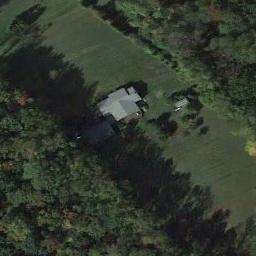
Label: sparse_residential